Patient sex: M
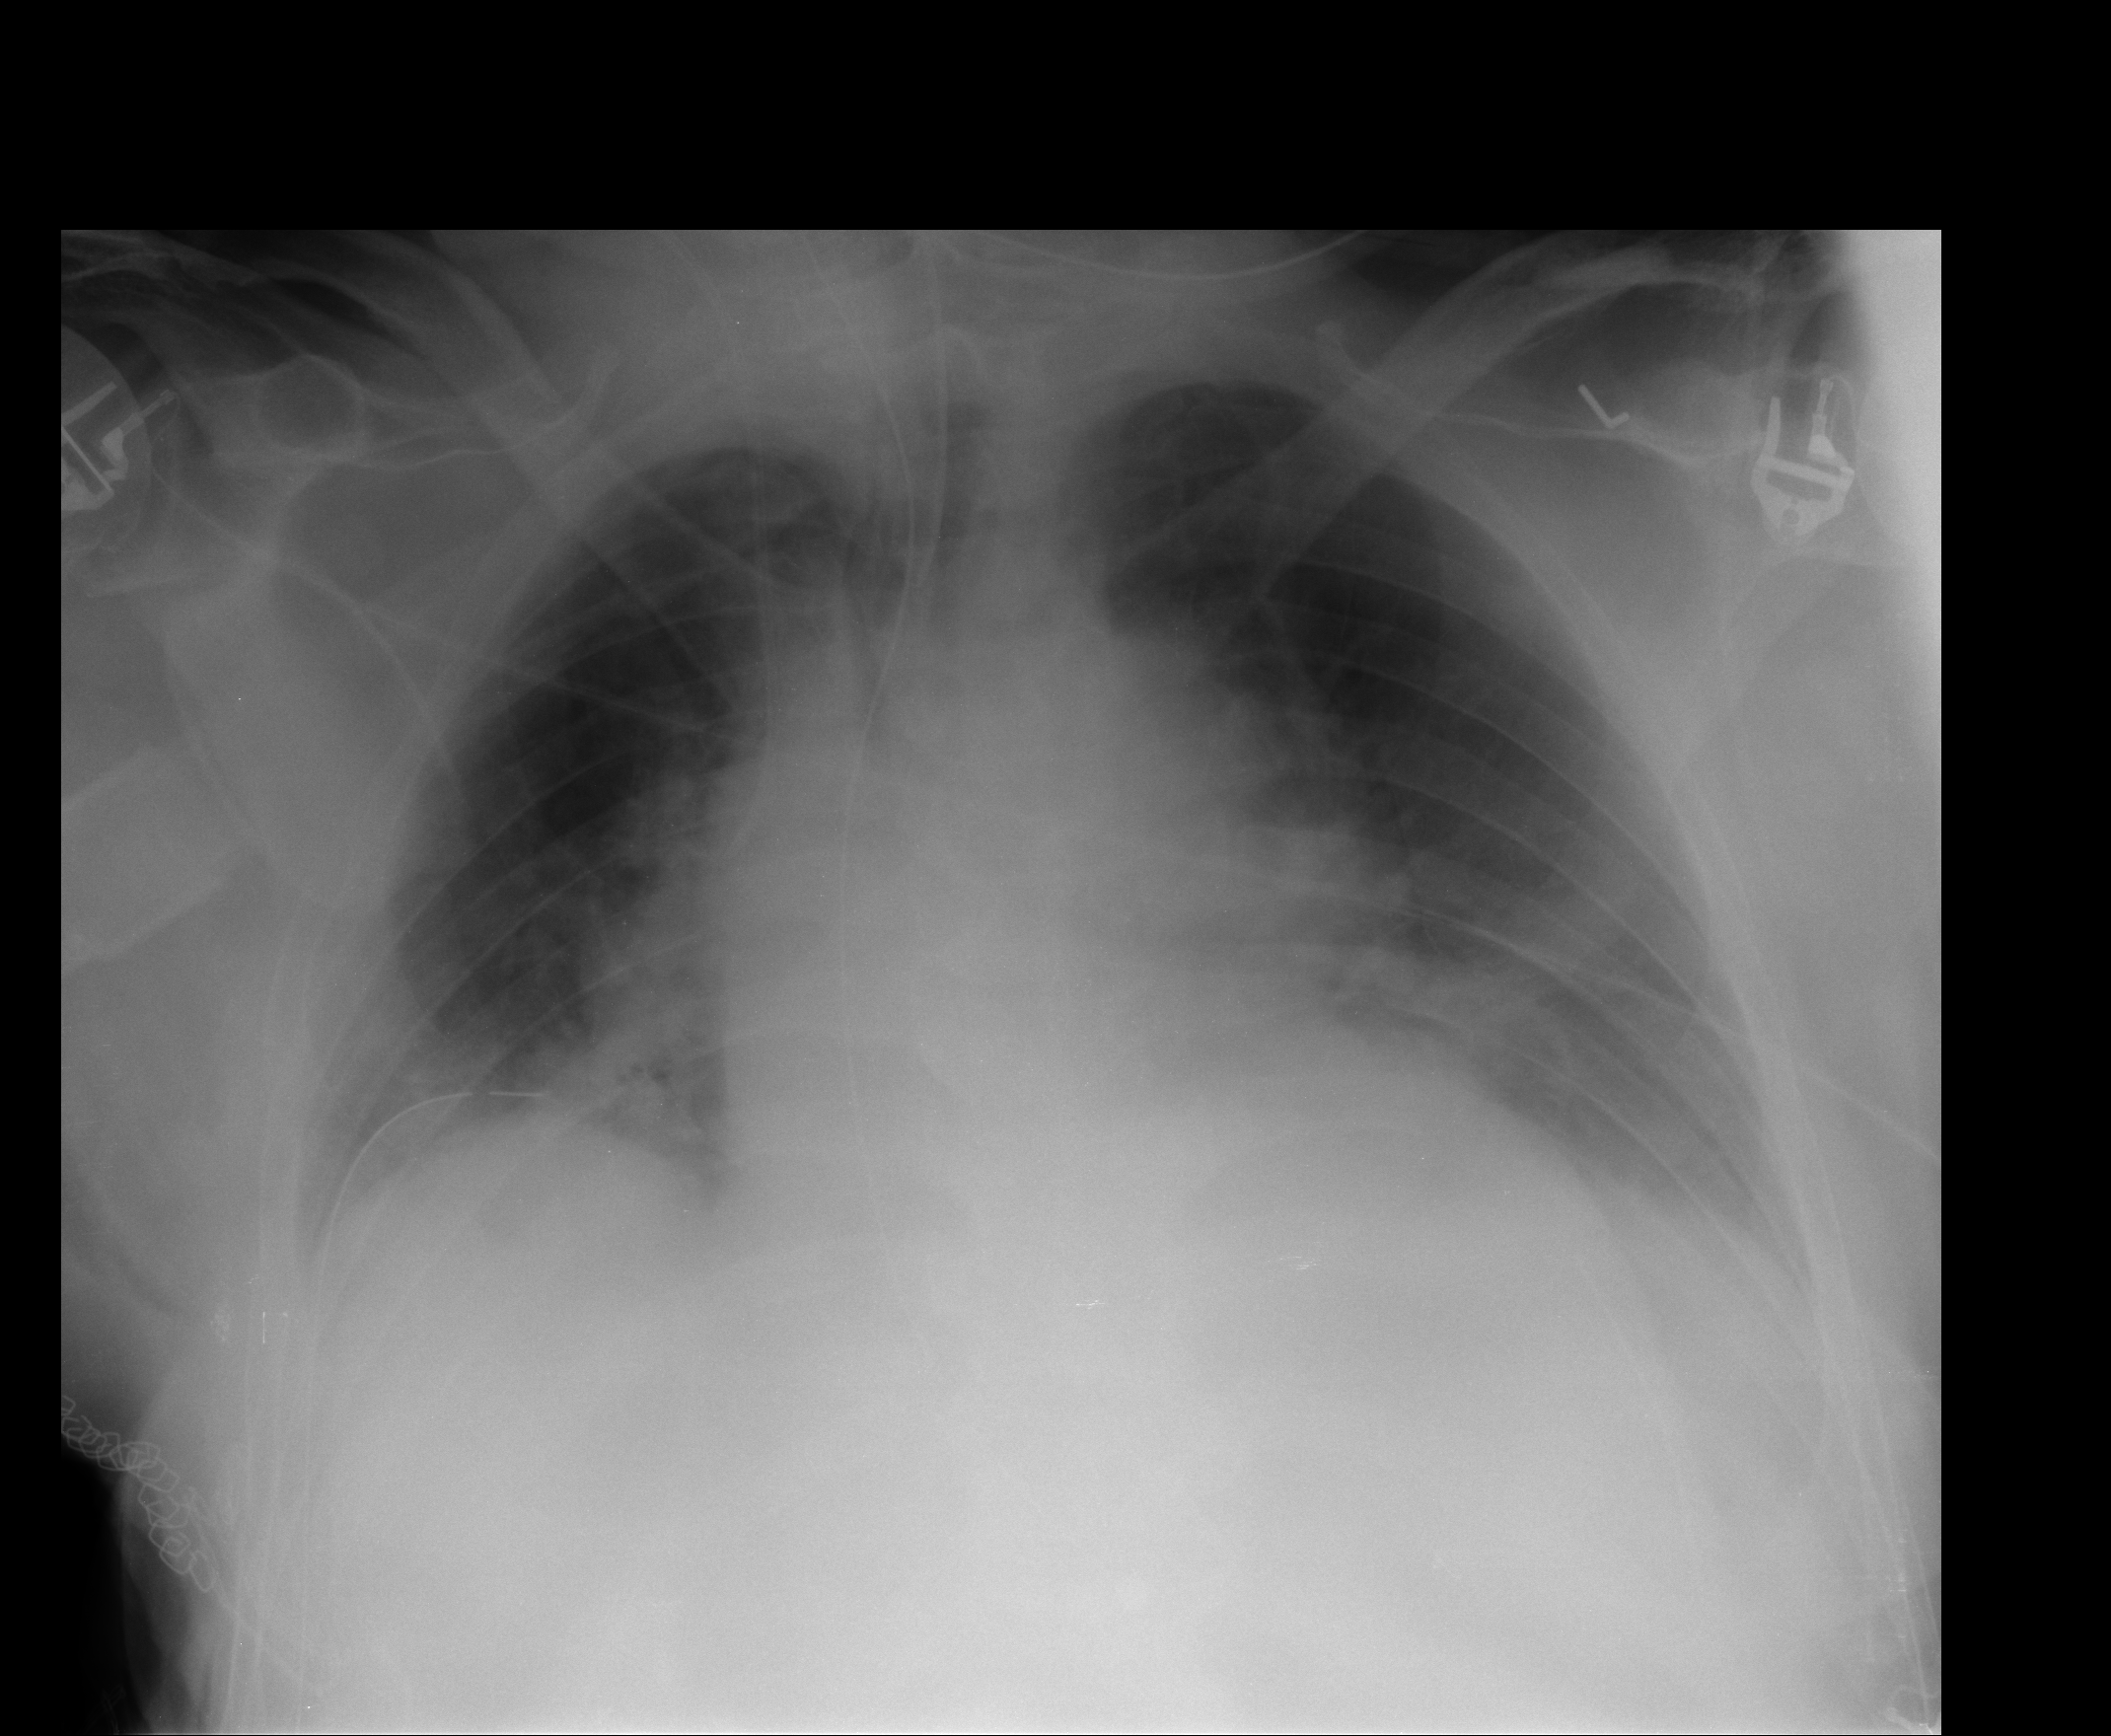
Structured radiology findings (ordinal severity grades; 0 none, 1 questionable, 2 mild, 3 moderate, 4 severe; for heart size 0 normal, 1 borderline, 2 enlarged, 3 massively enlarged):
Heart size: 2
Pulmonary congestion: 0
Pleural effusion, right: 0
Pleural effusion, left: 0
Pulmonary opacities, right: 0
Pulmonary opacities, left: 0
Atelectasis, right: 2
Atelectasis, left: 2